Question: Since the last update of Xcode (to v4.6) I've got a bunch of the following warnings:
'''
"Direct comparison of string a literal has undefined behavior"
'''
This is when a NSString property is compared with another string by this way:
'''
if ([self.myString isEqualToString:@"Compare Me"]) { ...
'''
Originally I compared with 'self.myString == @"Compare Me"' but there are the same warnings. Xcode suggests to use 'isEqual:' instead.
I wonder why I should do this. Other comparisons still work, e.g.:
'''
if ([segue.identifier isEqualToString:@"nextScreen"]) { // => NO WARNING HERE
'''
Edit: OK, for anyone who doesn't believe/downvoters, see this screenshot:

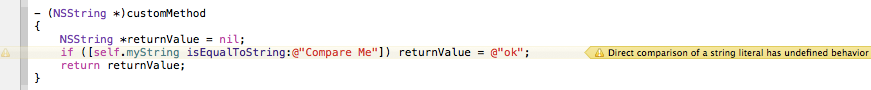
Answer: Sometimes Xcode gets confused and shows old warnings. I suspect it is showing an old warning for use of '=='. Clean the build, go to the organiser window and delete the derived data for this project, then restart Xcode.